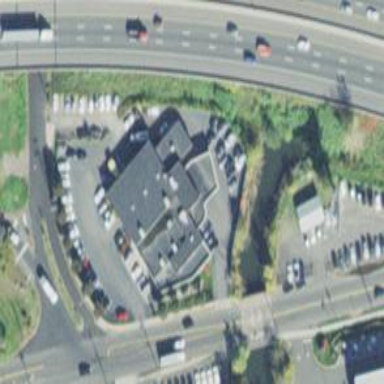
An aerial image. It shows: Building that houses car shop.